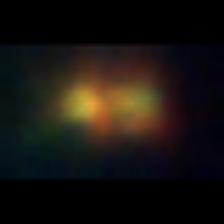
Taxon: NanoPlankton
Group: Other